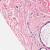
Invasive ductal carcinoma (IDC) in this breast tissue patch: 0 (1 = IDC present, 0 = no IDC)